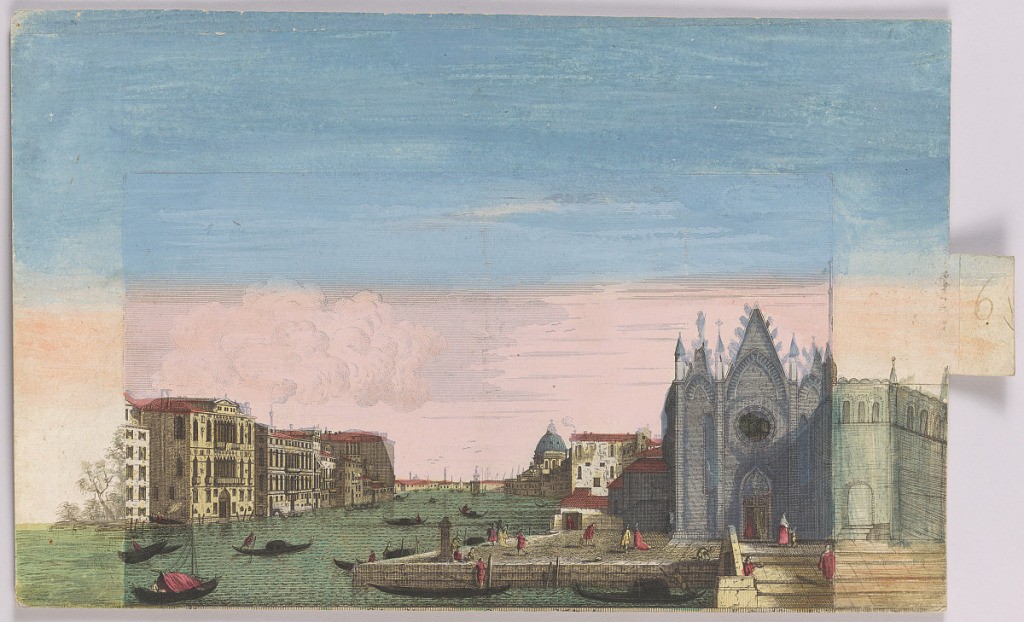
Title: Peep-Show Print
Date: mid-18th century
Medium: Engraving and brush and wash on paper
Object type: Print
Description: Peep-show print